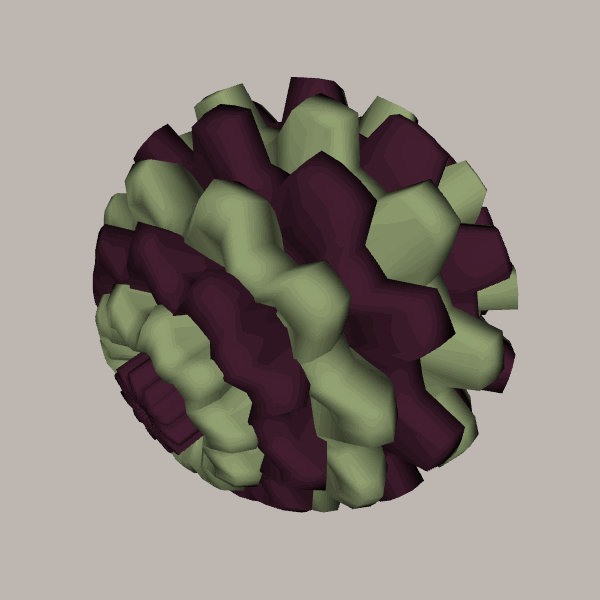
Background: light